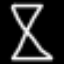
Label: hourglass